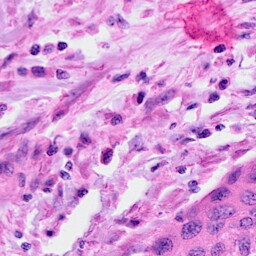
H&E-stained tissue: Cervix